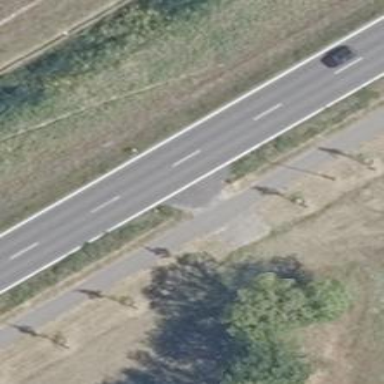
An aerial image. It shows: Secondary road with asphalt surface.